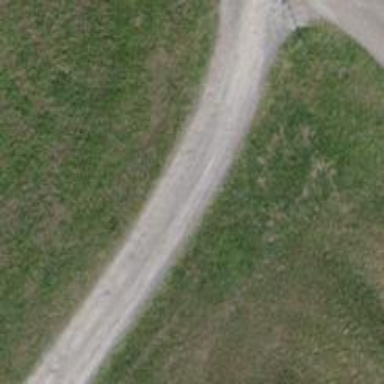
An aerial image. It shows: Gravel track with grade2 quality.